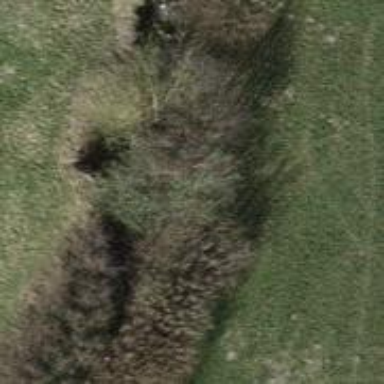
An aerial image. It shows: Hedge acting as barrier.